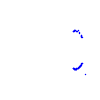
Particle: kaon